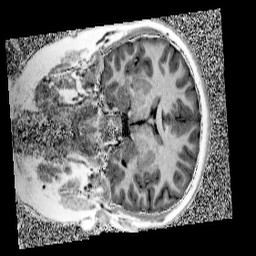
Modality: UNIT1
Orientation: coronal
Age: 10
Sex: male
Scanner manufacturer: siemens
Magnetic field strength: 3 T
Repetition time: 4 s
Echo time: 0.00299 s